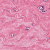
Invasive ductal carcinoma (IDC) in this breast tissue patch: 0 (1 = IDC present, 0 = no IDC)